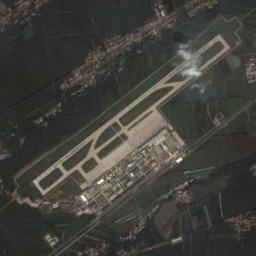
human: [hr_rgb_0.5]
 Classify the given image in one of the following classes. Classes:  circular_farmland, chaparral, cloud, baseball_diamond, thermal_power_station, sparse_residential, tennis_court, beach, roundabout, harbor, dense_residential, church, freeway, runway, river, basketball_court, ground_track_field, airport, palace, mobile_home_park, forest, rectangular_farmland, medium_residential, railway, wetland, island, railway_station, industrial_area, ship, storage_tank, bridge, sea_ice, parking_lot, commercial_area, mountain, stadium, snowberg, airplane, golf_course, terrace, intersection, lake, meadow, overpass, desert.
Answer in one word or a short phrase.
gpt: airport